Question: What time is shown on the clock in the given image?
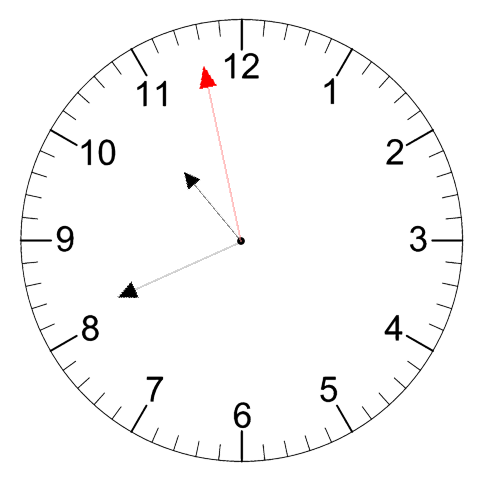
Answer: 10:40:58